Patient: sex F, age 59
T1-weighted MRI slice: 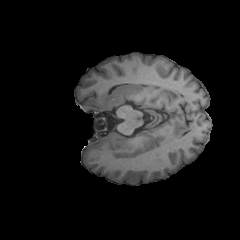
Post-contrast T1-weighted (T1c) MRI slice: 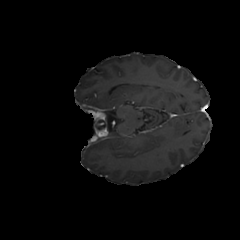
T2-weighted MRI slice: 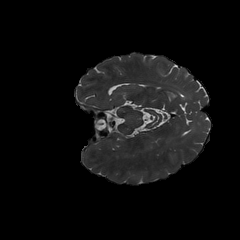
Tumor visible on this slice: no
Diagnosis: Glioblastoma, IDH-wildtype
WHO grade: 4